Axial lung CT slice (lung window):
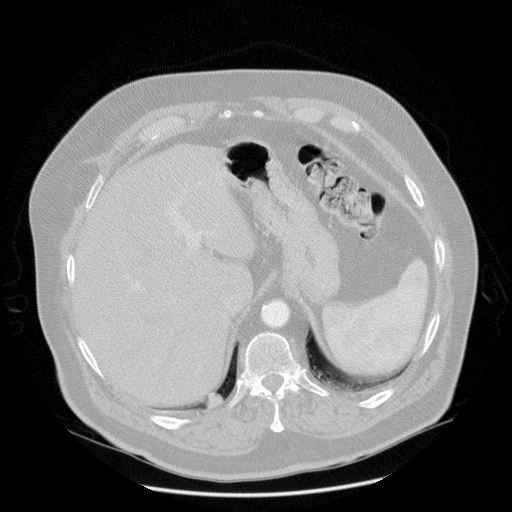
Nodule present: no